The plot is a Hilbert-envelope spectrum of a rotating bearing's acceleration signal, annotated with the bearing's characteristic defect frequencies. Determine the bearing's health state. Answer with exactly one of: normal, inner_race, outer_race, ball.
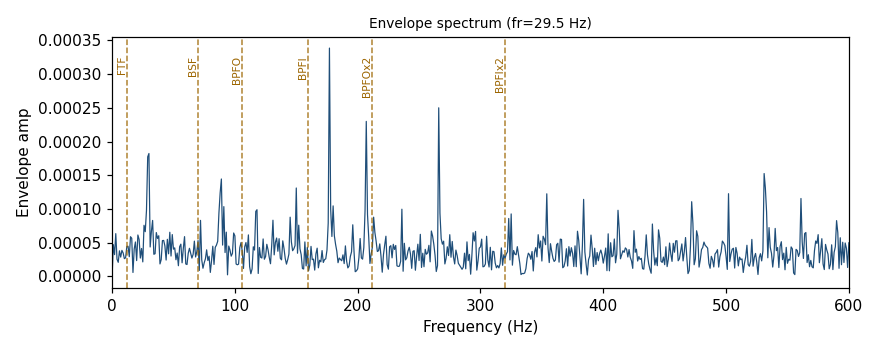
Answer: normal